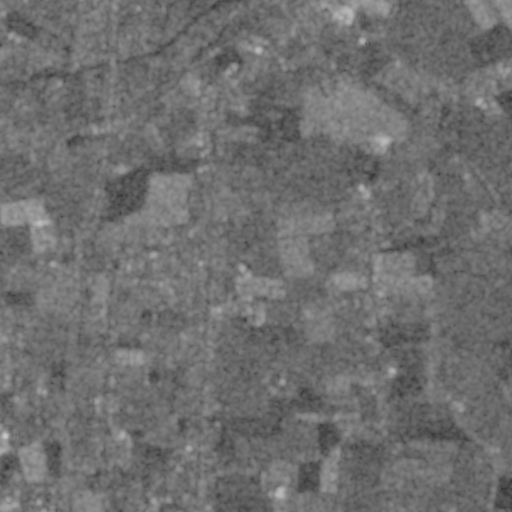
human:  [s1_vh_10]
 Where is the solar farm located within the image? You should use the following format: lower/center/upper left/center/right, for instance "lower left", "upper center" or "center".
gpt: The solar farm is located in the lower left of the image.
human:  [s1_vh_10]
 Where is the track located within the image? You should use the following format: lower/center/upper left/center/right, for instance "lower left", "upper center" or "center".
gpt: There is no track in the image.

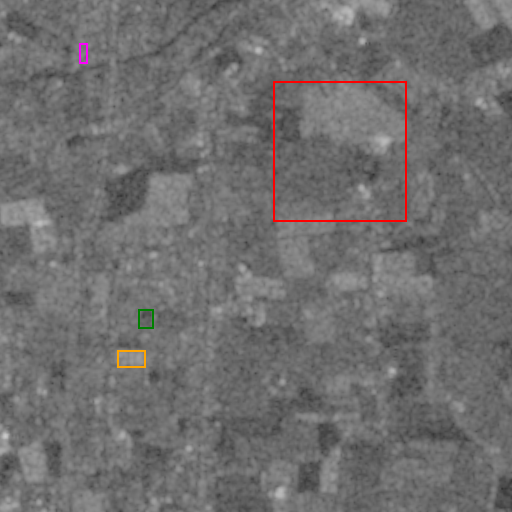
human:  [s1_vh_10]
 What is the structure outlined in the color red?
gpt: The structure outlined in red is a crop field.
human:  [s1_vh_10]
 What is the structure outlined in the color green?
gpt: The structure outlined in green is a park.
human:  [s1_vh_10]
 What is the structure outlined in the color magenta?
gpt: The structure outlined in magenta is a parking lot.
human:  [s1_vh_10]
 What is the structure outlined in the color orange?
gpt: The structure outlined in orange is a solar farm.
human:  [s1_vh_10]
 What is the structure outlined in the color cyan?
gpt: There is no cyan outline.